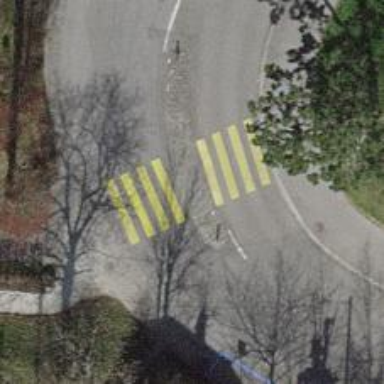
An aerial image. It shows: Uncontrolled crossing on the road.